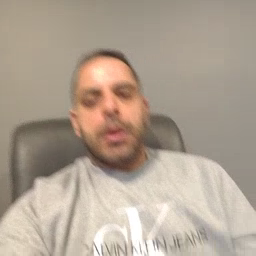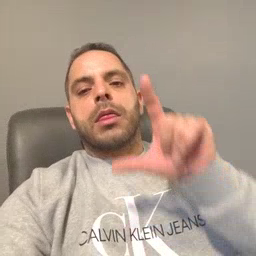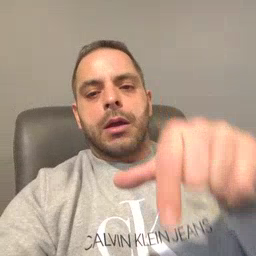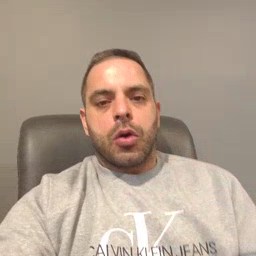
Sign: later